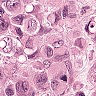
Metastatic tissue present: yes